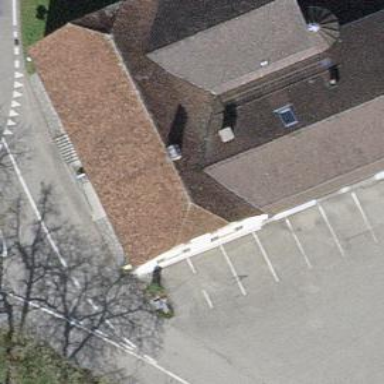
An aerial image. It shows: Restaurant.